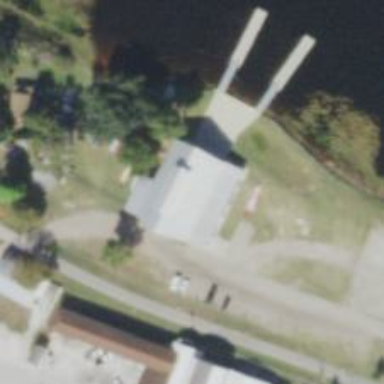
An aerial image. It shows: Boatyard located near waterway.